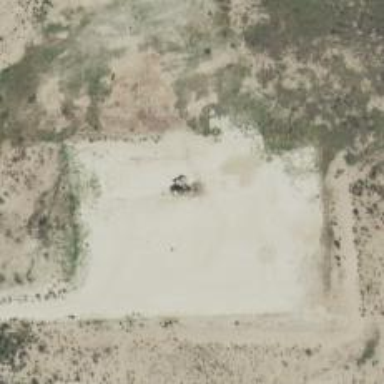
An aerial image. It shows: Petroleum well.